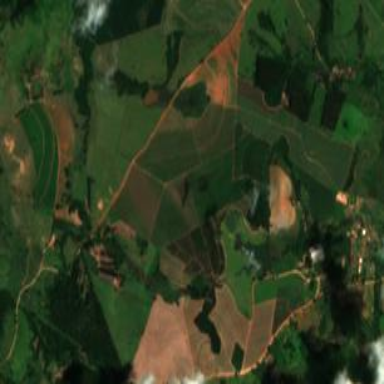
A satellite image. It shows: Farmland used to grow coffee crops.